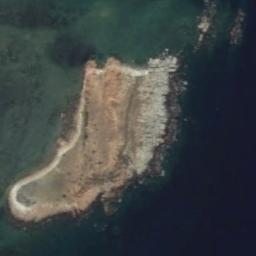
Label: island